Aerial crown-view tile of a tropical tree (Barro Colorado Island, Panama), acquired 20241216:
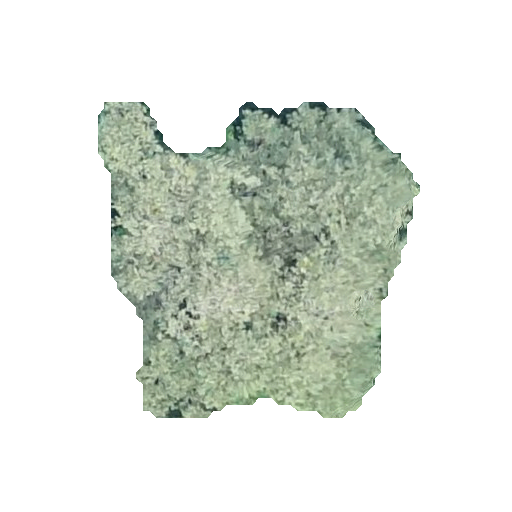
Species: Apeiba membranacea
GBIF accepted scientific name: Apeiba membranacea
Crown area: 112.5 m²